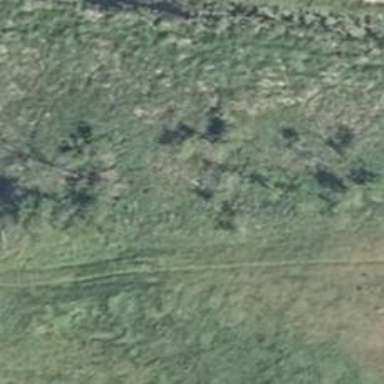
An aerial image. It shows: Row of trees in natural setting.